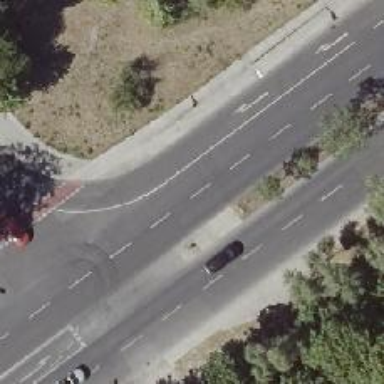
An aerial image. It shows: Concrete footway with uncontrolled crossing. The crossing includes pedestrian island.